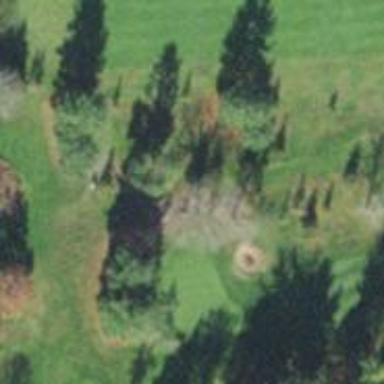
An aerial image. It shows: Service road used as golf cart path.